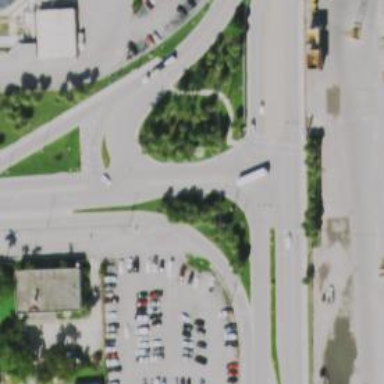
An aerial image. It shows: Tertiary link road with asphalt surface.